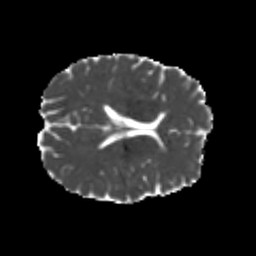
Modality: MD
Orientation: axial
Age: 20
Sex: male
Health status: healthy
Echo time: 0.074 s